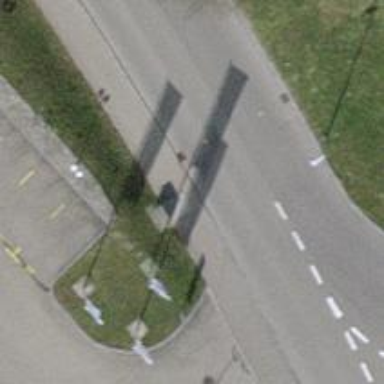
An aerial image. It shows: Street cabinet.